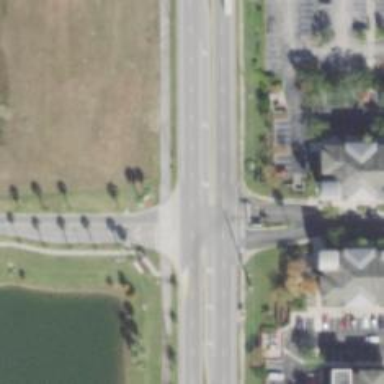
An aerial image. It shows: Uncontrolled crossing on the road.